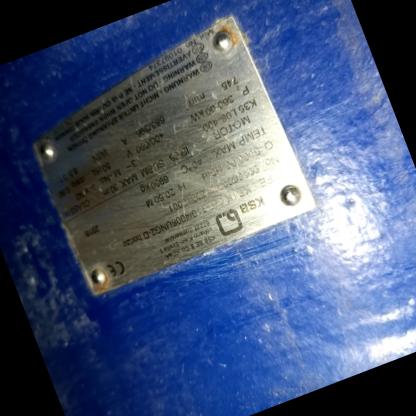
Klasa: tabliczka-znamionowa